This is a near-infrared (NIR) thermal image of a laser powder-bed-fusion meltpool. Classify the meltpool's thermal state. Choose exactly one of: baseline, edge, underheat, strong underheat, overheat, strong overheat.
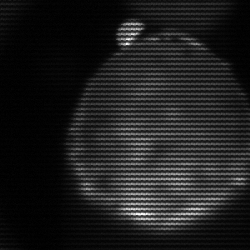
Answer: edge